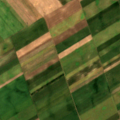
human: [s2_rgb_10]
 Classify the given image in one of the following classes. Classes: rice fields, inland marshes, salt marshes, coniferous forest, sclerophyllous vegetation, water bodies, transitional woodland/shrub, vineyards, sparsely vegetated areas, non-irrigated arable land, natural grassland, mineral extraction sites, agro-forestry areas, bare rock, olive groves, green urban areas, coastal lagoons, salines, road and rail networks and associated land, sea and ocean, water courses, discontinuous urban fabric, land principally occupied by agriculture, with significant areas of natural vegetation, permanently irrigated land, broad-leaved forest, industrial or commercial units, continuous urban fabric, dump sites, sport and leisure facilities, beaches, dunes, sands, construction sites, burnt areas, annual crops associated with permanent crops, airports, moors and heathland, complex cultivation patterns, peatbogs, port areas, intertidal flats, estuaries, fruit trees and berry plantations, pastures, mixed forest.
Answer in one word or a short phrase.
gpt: non-irrigated arable land